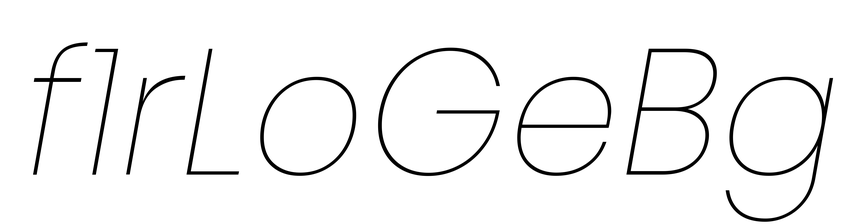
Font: Poppins-ThinItalic